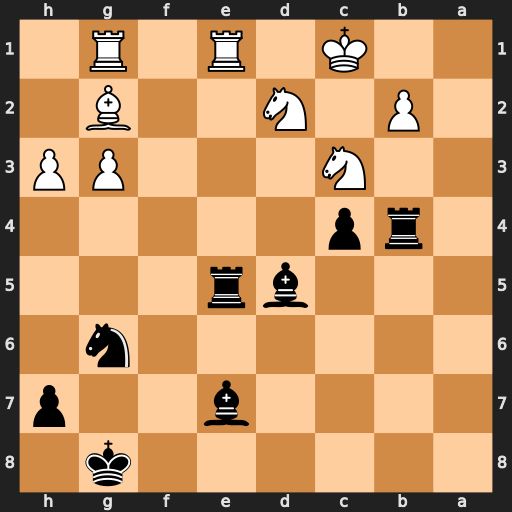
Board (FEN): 6k1/4b2p/6n1/3br3/1rp5/2N3PP/1P1N2B1/2K1R1R1
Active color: b
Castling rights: -
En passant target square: -
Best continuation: Rxe1+ Rxe1 Bxg2